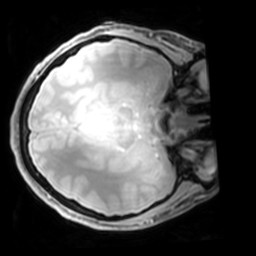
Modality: PDw
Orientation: axial
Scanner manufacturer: philips
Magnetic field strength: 7 T
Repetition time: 0.008 s
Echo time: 0.001974 s